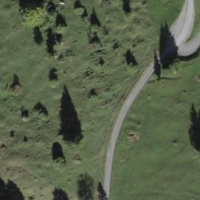
EUNIS habitat code: 24
Species observed at this site:
Omocestus rufipes
Chorthippus biguttulus
Euthystira brachyptera